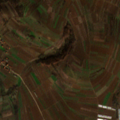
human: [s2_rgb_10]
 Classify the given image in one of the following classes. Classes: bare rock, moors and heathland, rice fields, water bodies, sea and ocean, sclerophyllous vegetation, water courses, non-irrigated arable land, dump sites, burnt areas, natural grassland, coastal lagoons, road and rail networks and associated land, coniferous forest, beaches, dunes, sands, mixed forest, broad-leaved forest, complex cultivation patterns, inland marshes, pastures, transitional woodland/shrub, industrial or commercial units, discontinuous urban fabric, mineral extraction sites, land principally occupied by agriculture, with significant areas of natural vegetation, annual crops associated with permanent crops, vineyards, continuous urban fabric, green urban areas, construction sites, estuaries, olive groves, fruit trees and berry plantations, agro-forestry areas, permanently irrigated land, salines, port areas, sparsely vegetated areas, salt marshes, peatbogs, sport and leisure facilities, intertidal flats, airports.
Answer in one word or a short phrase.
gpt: discontinuous urban fabric, non-irrigated arable land, land principally occupied by agriculture, with significant areas of natural vegetation